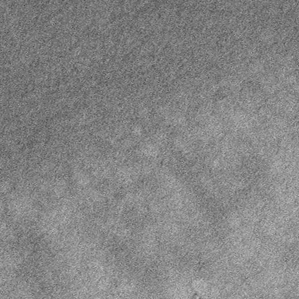
Label: frost